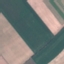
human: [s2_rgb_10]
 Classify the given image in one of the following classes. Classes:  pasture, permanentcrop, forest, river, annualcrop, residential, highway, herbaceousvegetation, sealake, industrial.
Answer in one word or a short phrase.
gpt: AnnualCrop